Question: I am starting in Laravel developerment, and I am trying to include script tags and css styles in the head element, they are in the head element in my code, but when adding through laravel's methods, they add to the body.
Code:
'''
<head>
<title>Welcome</title>
{{ HTML::style('css/reset.css') }}
{{ HTML::style('css/welcome.css') }}
{{ HTML::script('js/jquery.js') }}
{{ HTML::script('js/script.js') }}
</head>
'''
And the result is in the picture bellow:

Any ideas??
** Fix **
I realized that I was not incuding the footer part, so the tags were not being closed.
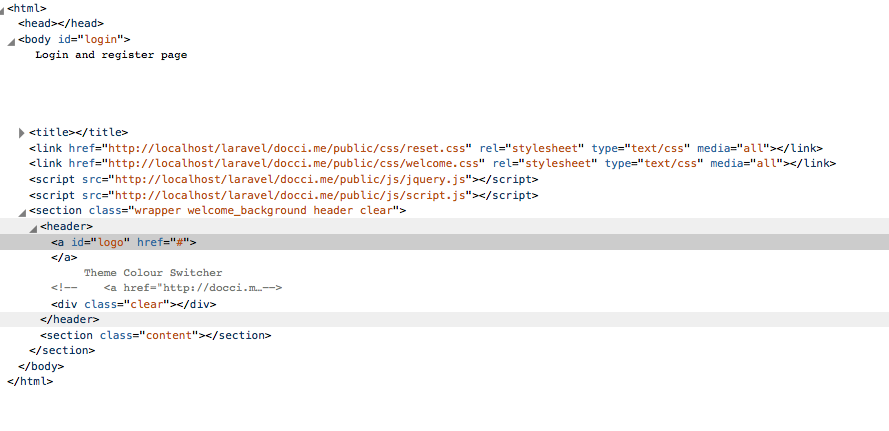
Answer: Usually this happens when your HTML is not properly formatted. Make sure you close all your tags in the proper order and it should be fixed.